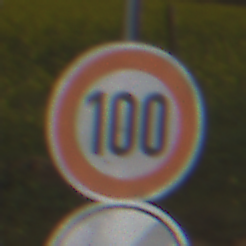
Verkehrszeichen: Geschwindigkeit100
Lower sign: EndeUeberholverbotKraftfahrzeuge
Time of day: MorningAfternoon
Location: Outdoor (RoadRail)
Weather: Clear
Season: NotSpecified
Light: Natural